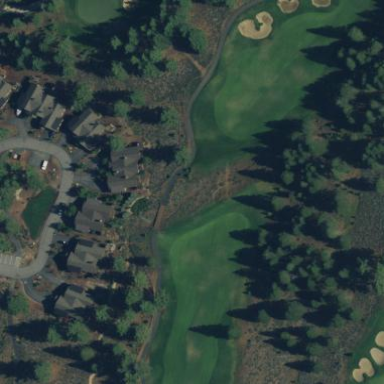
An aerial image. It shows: Grassy area designated as golf fairway.